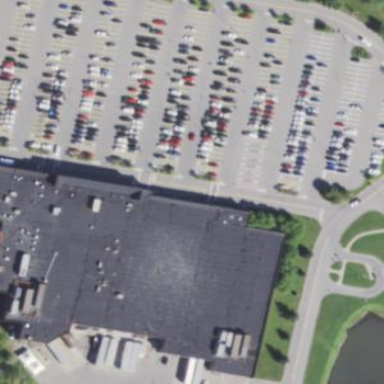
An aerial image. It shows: Building that houses supermarket.